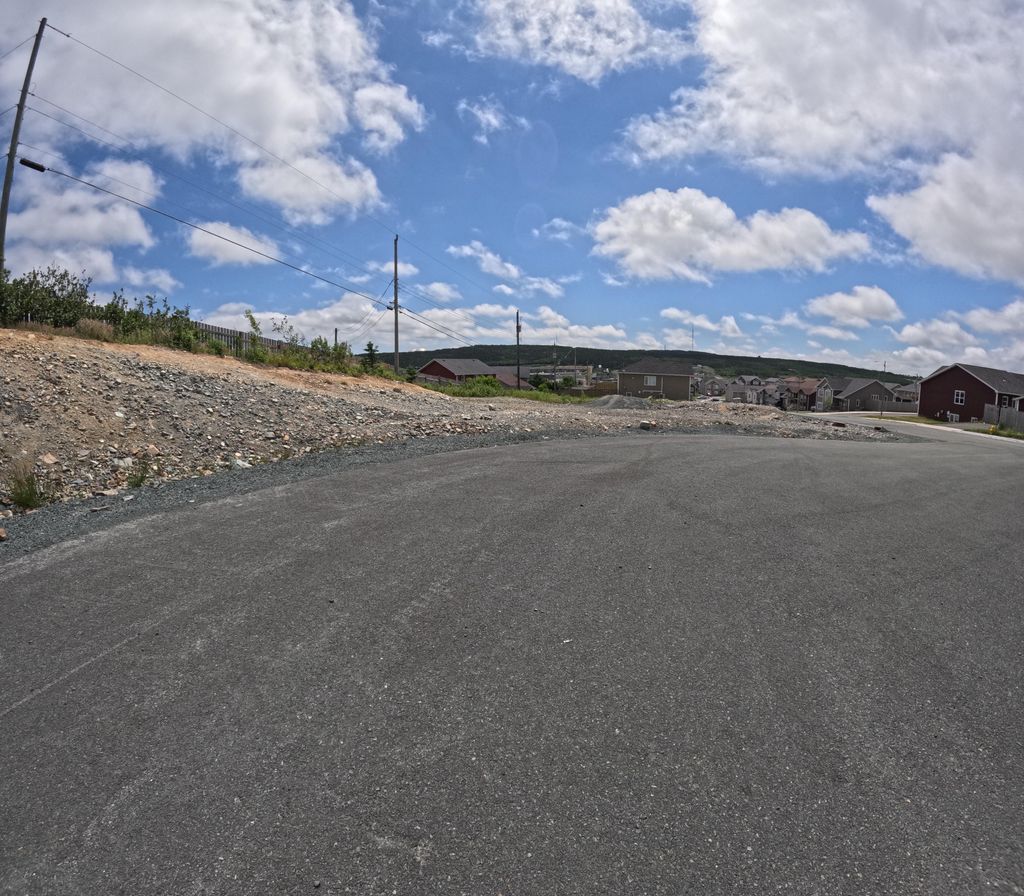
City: st_johns